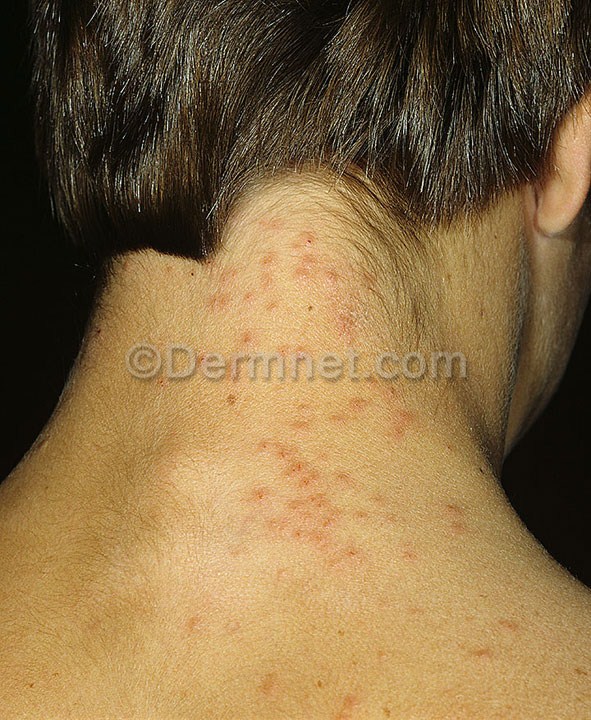
Disease: Scabies Lyme Disease and other Infestations and Bites